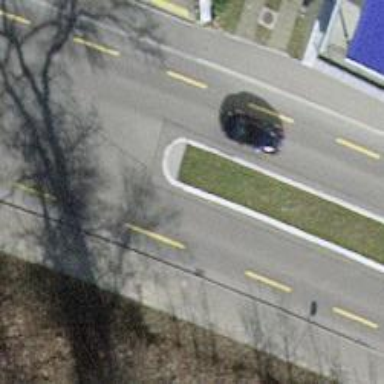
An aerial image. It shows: Tertiary road with asphalt surface. There is separate sidewalk along the road.